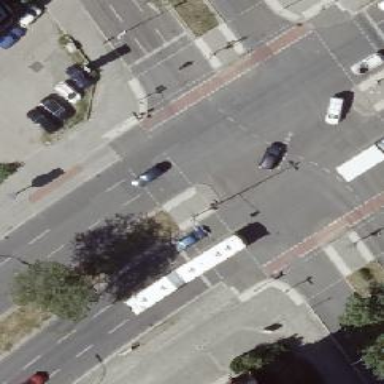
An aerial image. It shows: Road crossing with traffic signals.